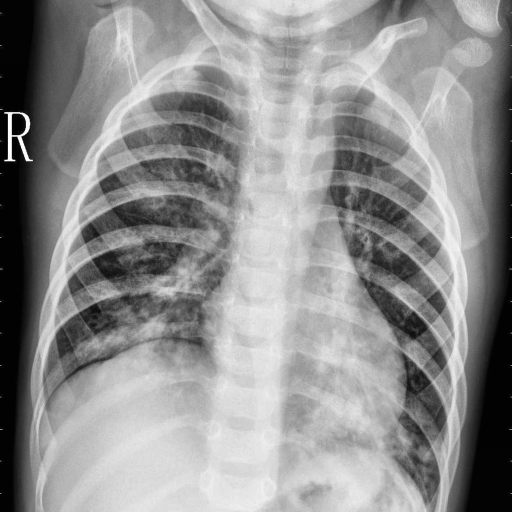
Finding: PNEUMONIA